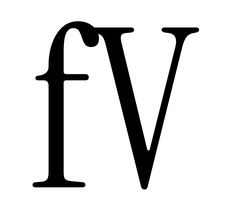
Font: InstrumentSerif-Regular